Aerial crown-view tile of a tropical tree (Barro Colorado Island, Panama), acquired 20250124:
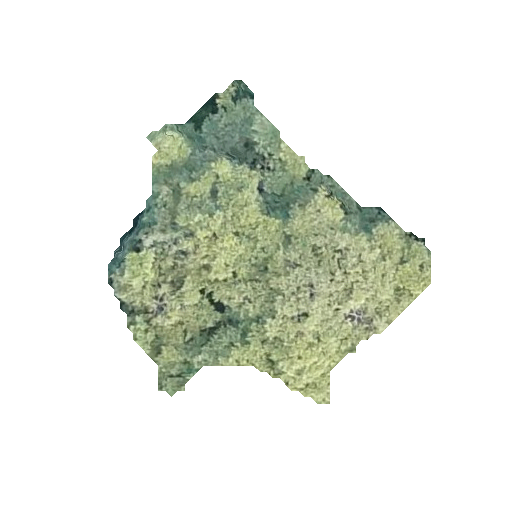
Species: Tabebuia rosea
GBIF accepted scientific name: Tabebuia rosea
Crown area: 90.455 m²